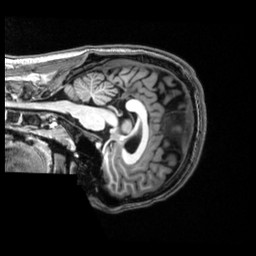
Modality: T1w
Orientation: sagittal
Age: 23
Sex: male
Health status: healthy
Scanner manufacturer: siemens
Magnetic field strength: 3 T
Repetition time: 2.53 s
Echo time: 0.00339 s